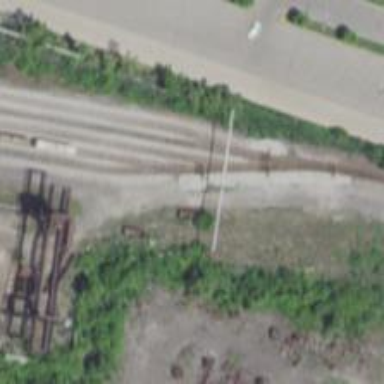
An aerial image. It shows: Railway yard.